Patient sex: F
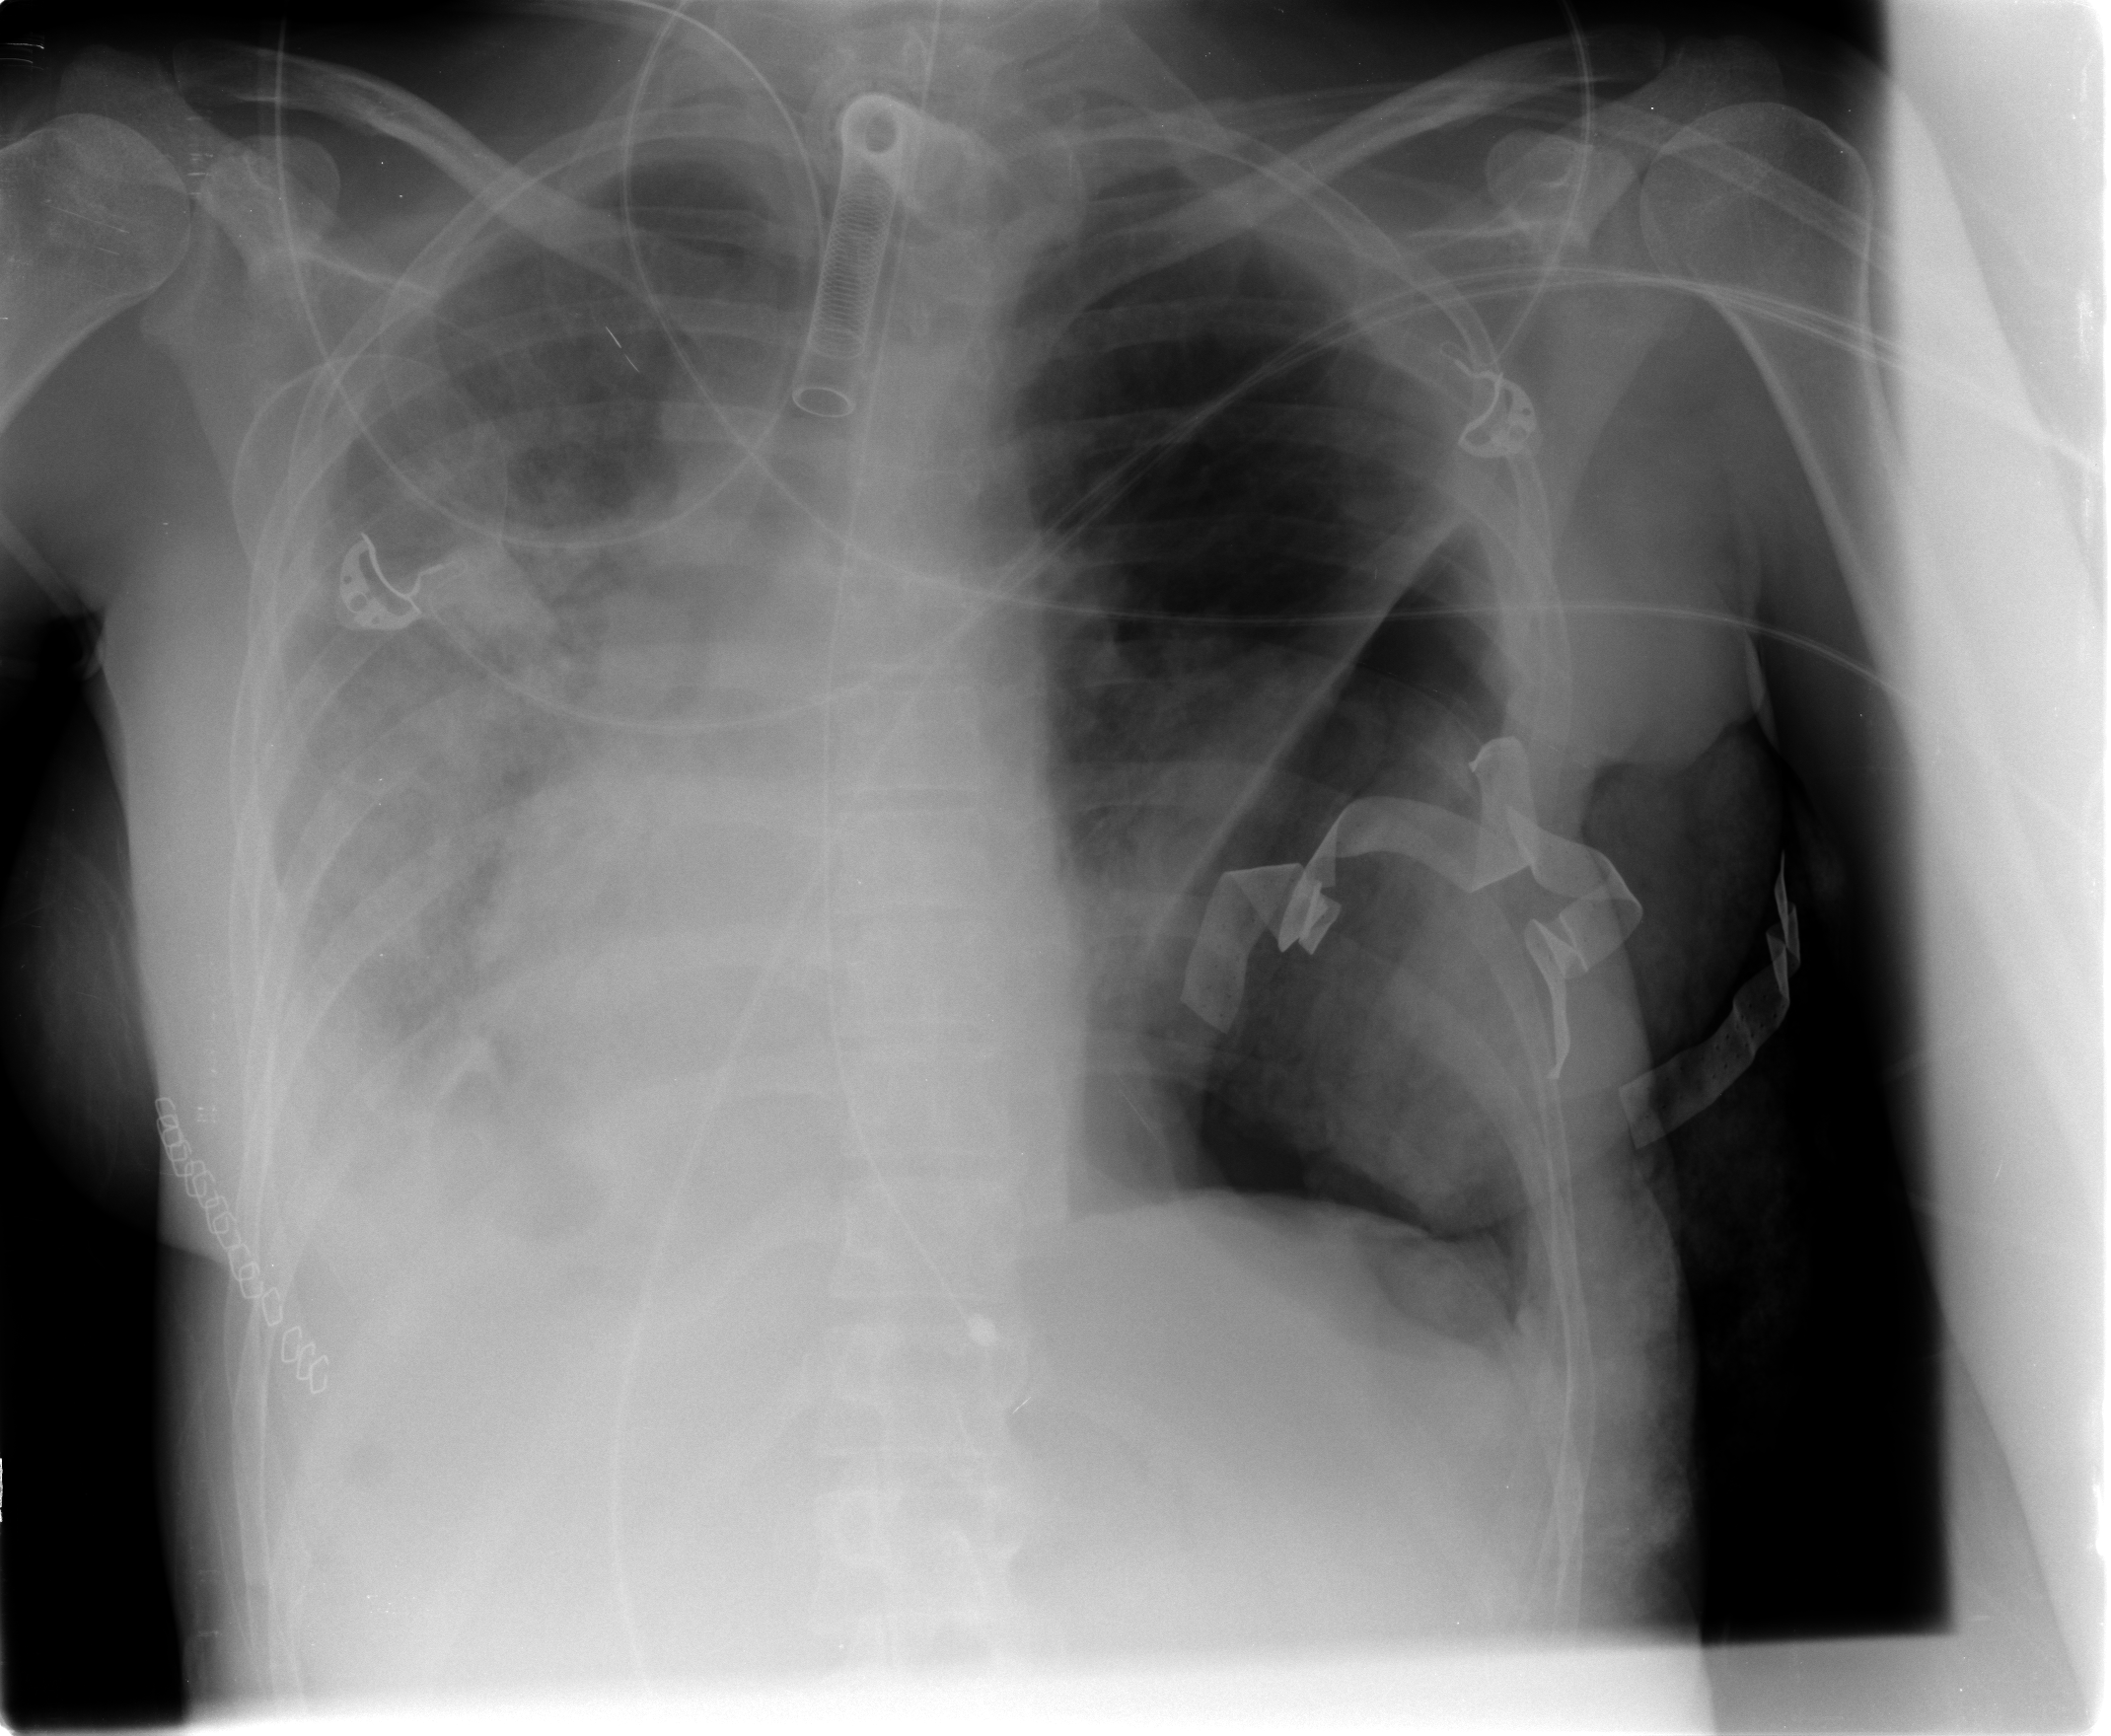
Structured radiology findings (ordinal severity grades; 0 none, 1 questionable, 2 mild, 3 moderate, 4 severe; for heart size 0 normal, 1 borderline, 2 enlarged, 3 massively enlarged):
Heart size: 0
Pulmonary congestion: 2
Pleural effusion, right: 2
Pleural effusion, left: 0
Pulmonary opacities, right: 4
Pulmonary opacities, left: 3
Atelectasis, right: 3
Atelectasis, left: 2